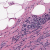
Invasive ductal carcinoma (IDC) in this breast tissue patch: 0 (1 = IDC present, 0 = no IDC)